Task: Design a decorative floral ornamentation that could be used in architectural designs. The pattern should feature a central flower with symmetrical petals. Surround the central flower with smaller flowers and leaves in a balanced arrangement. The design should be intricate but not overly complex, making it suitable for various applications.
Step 145:
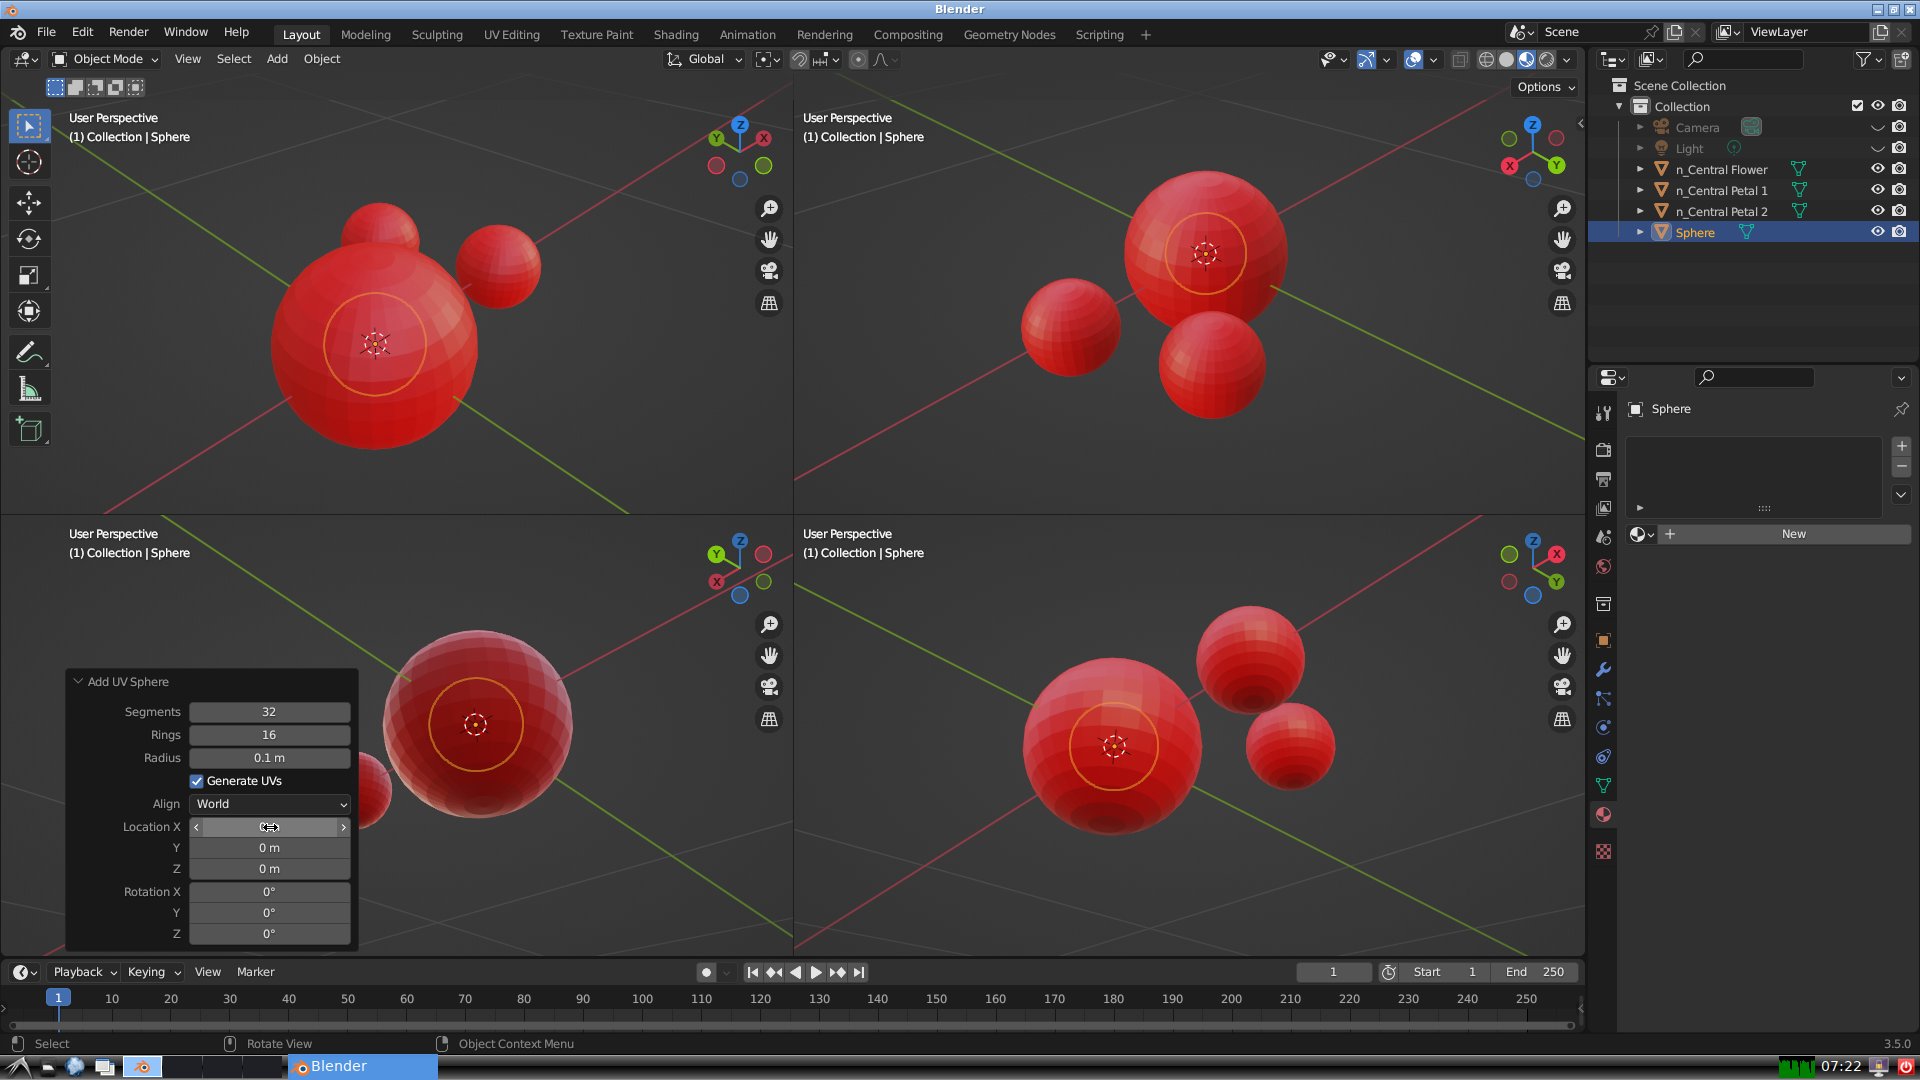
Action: click: no